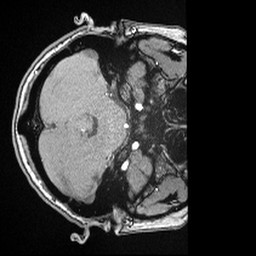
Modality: angio
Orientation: axial
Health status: ill
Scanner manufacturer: siemens
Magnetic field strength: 3 T
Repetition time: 0.022 s
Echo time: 0.0036 s